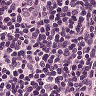
Metastatic tissue present: no